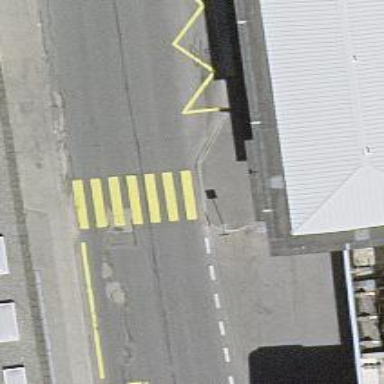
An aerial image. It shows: Footway crossing with marked asphalt surface.